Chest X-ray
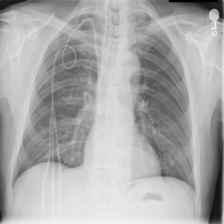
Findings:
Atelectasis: negative
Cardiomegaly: negative
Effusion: negative
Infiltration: negative
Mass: negative
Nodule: negative
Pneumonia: negative
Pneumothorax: negative
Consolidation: negative
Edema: negative
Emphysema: negative
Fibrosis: negative
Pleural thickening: negative
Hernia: negative